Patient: sex M, age 50
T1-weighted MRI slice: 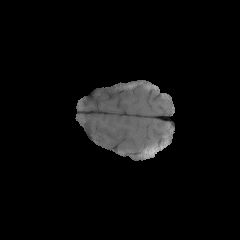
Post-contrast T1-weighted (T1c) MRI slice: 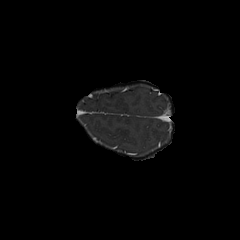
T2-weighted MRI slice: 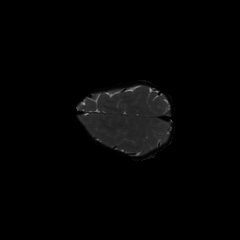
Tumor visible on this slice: no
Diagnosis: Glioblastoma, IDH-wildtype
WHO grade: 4